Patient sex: M
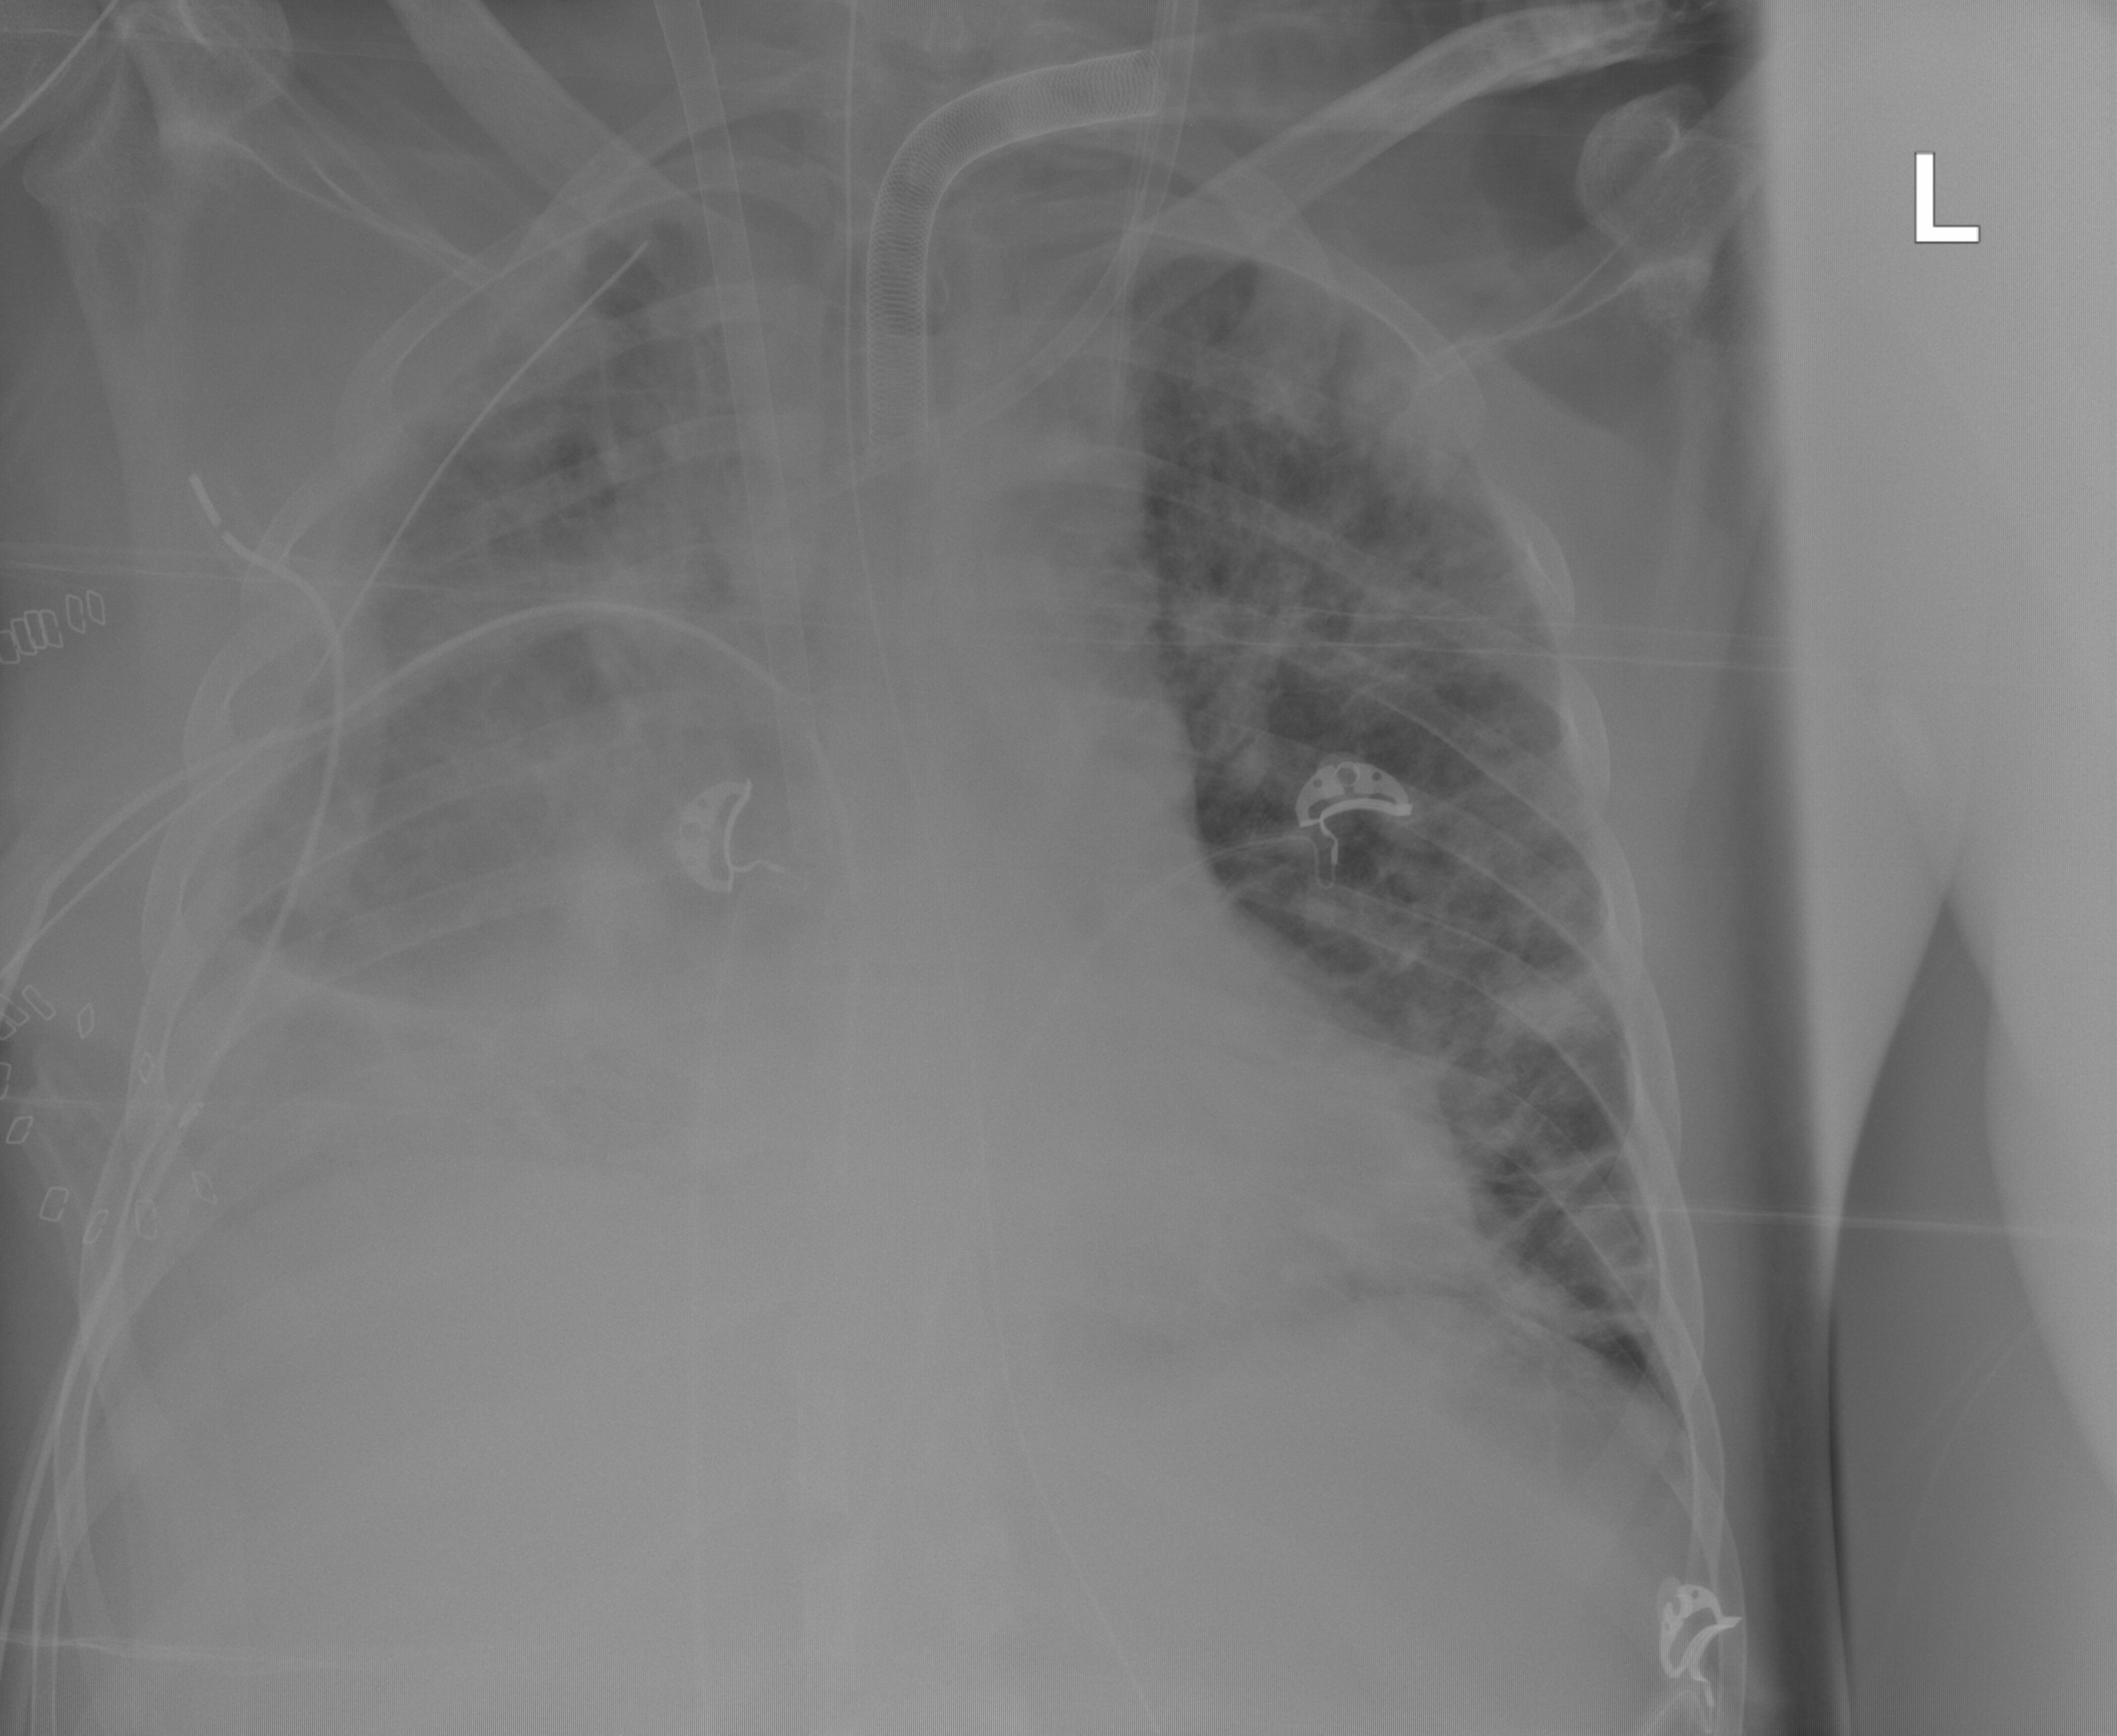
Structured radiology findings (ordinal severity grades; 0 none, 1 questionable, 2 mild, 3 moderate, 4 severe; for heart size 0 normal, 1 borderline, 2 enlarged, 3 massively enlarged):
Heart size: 1
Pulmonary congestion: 2
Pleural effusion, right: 2
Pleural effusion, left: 0
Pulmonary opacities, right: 2
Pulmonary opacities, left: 2
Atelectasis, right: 3
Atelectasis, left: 2